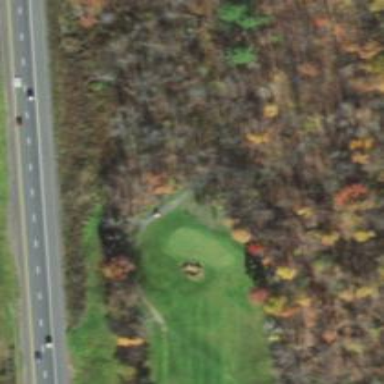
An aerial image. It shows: View of golf hole.